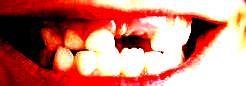
Condition: hypodontia